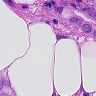
Metastatic tissue present: yes